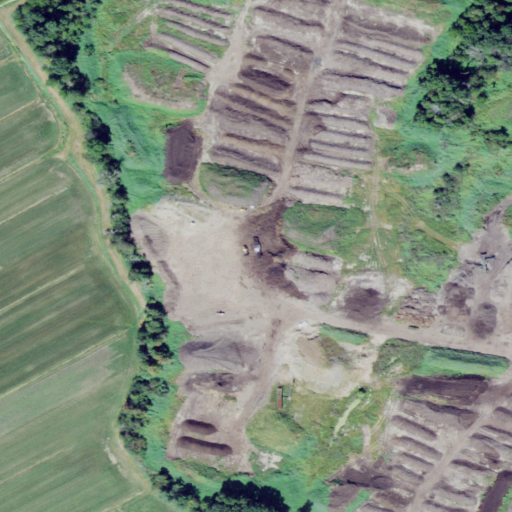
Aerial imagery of island in New York named Maple Island containing pasture, cultivated crops, deciduous forest, barren land, woody wetlands, and herbaceous wetlands